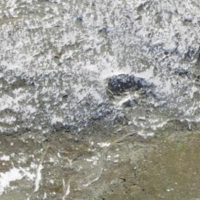
EUNIS habitat code: 48
Species observed at this site:
Gentiana bavarica